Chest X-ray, AP view. Patient: 33 years old, sex M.
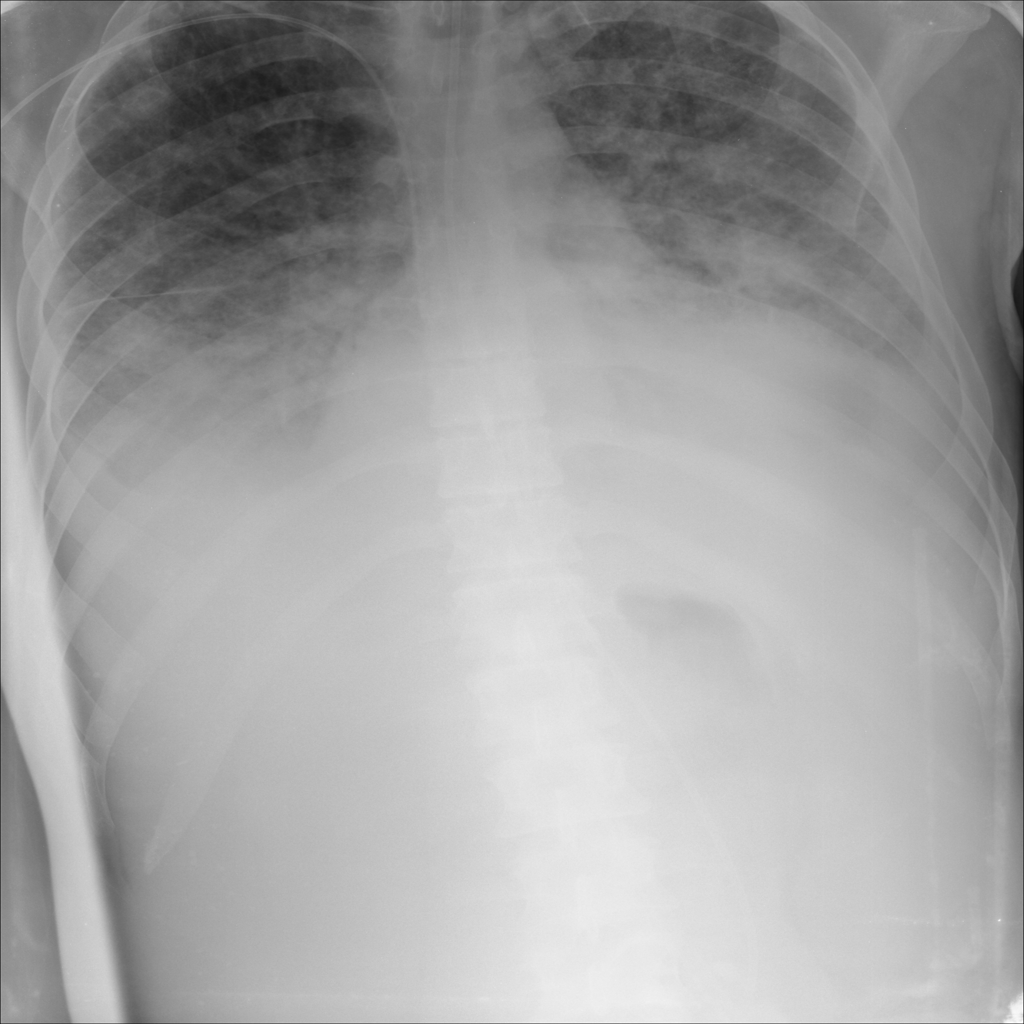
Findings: Effusion, Nodule